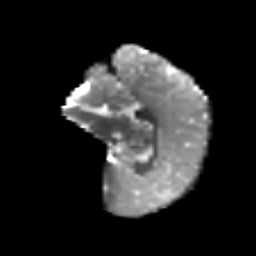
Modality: T2w
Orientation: sagittal
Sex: female
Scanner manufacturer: siemens
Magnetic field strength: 3 T
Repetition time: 5 s
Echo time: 0.071 s